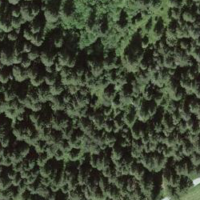
EUNIS habitat code: 43
Species observed at this site:
Sorbus aucuparia
Dactylorhiza majalis
Plantago media
Equisetum sylvaticum
Luzula sylvatica